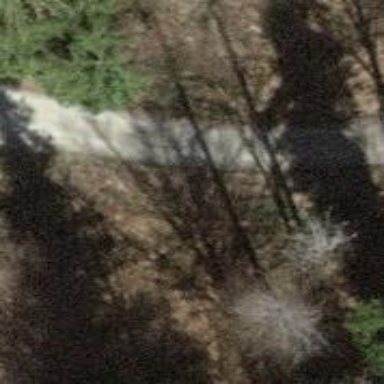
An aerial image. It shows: Gravel track.